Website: slack
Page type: billing-address
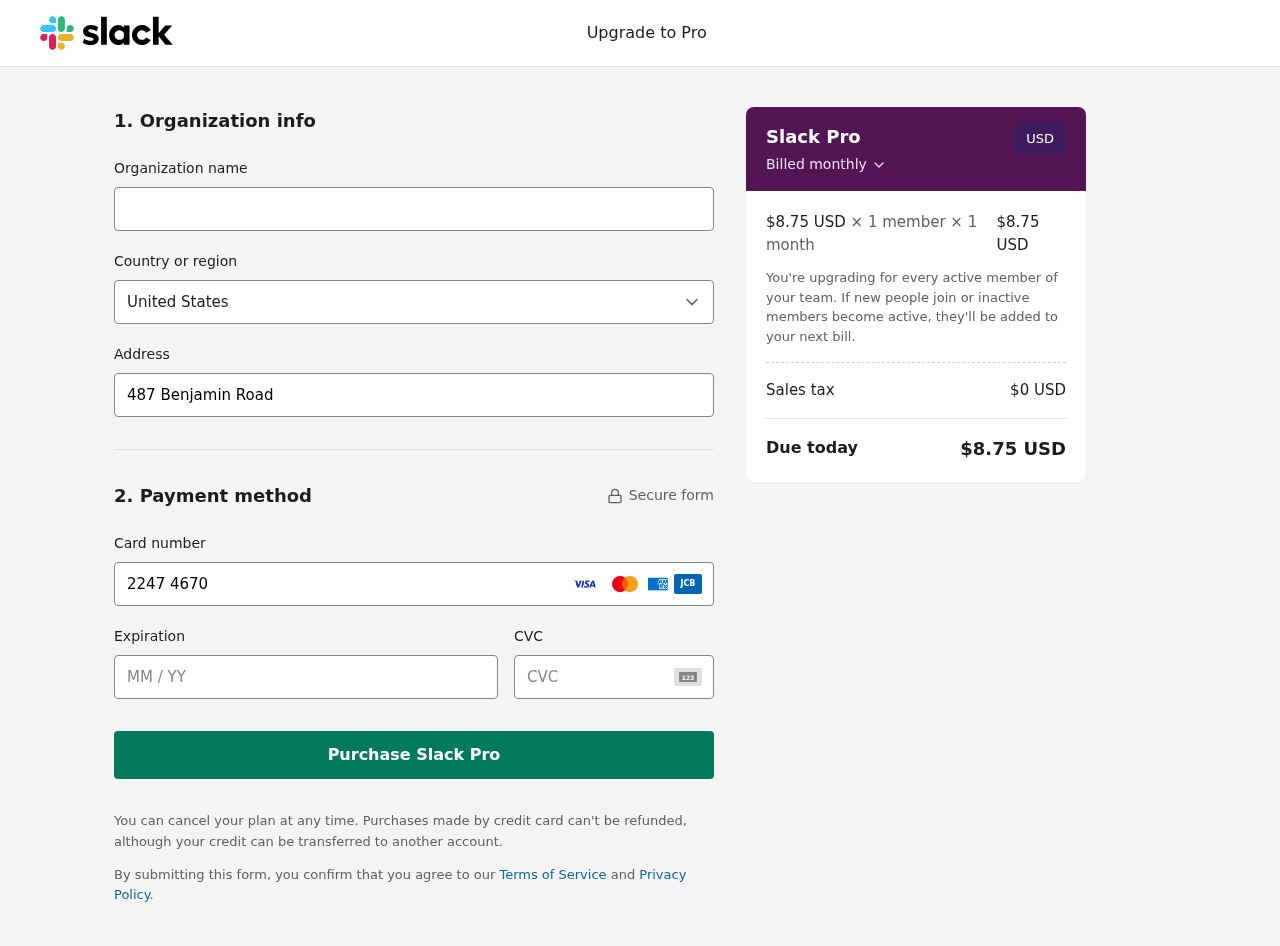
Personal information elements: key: PII_CARD_CVV
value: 075
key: PII_CARD_EXPIRY
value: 03/29
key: PII_CARD_NUMBER
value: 2247 4670 7043 9062
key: PII_COUNTRY
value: United States
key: PII_STREET
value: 487 Benjamin Road
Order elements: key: ORDER_PRICE_PER_MEMBER
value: $8.75 USD
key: ORDER_MEMBER_COUNT
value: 1
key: ORDER_MONTH_COUNT
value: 1
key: ORDER_SUBTOTAL
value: $8.75 USD
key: ORDER_TAX
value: $0
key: ORDER_TOTAL
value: $8.75 USD